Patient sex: M
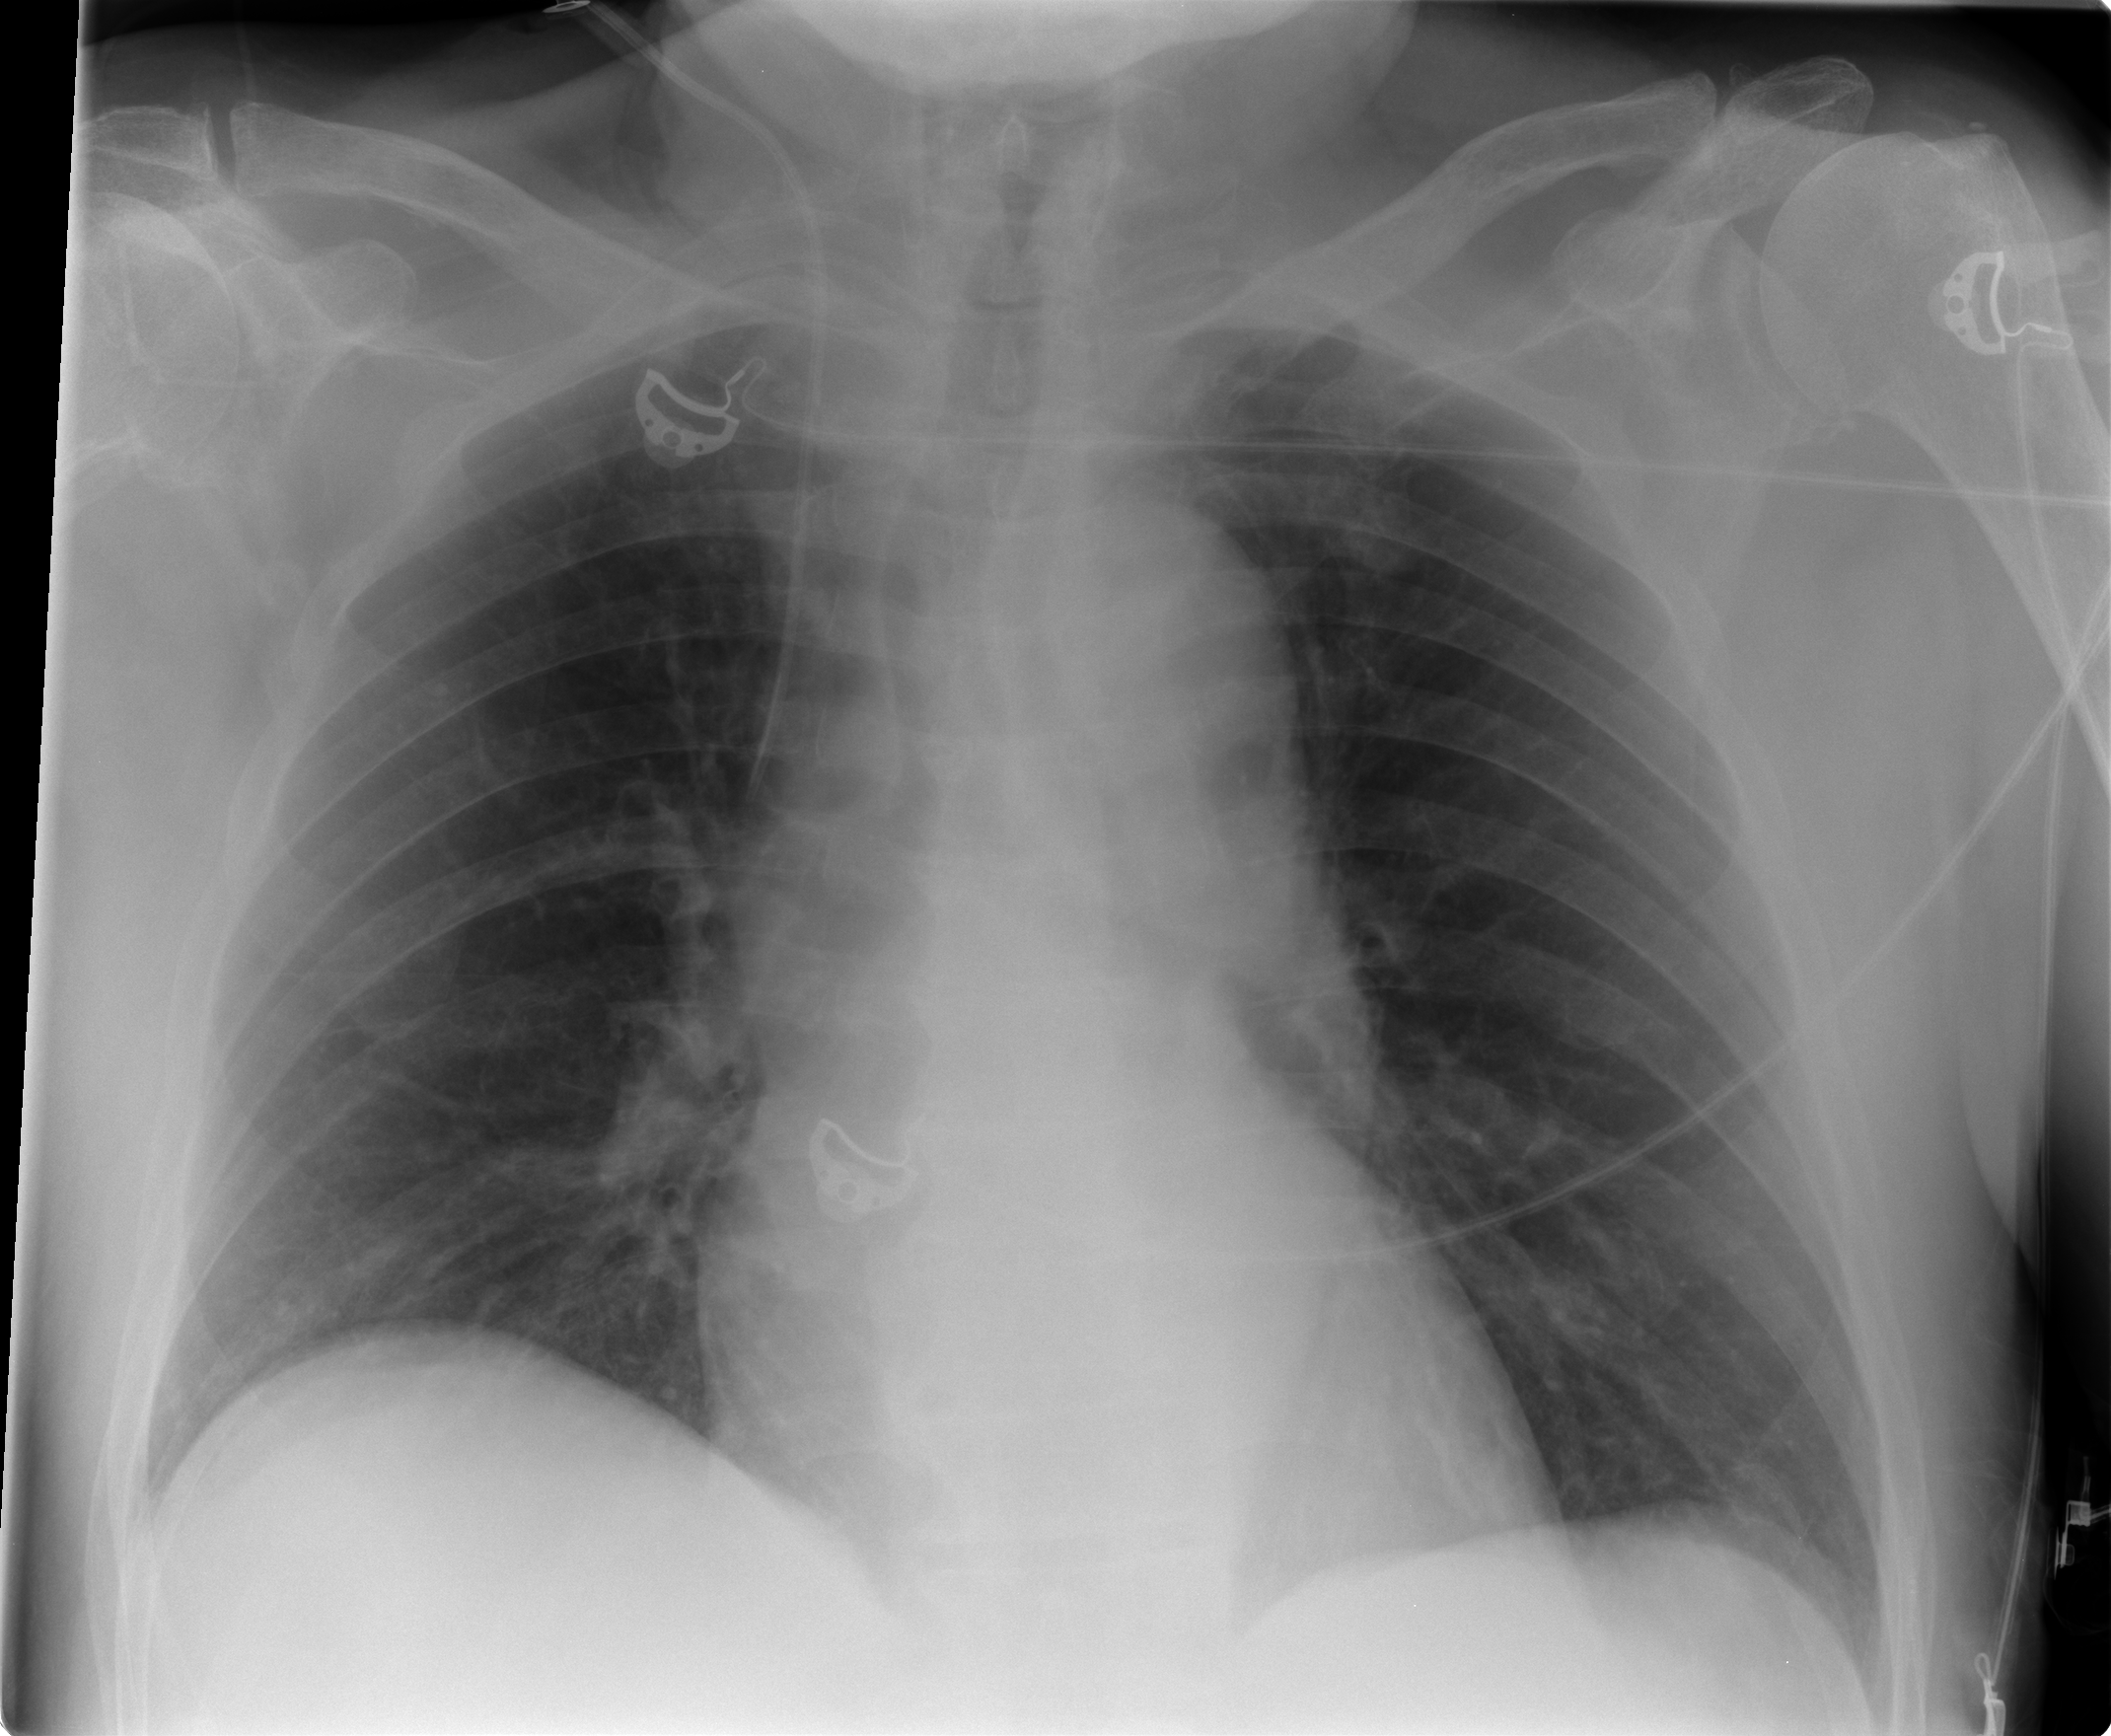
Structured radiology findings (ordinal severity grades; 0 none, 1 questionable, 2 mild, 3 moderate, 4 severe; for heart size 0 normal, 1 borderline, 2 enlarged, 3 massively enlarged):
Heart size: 0
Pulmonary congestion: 0
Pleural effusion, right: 0
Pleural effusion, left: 0
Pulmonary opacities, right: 0
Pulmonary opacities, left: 0
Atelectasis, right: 2
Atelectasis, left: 2